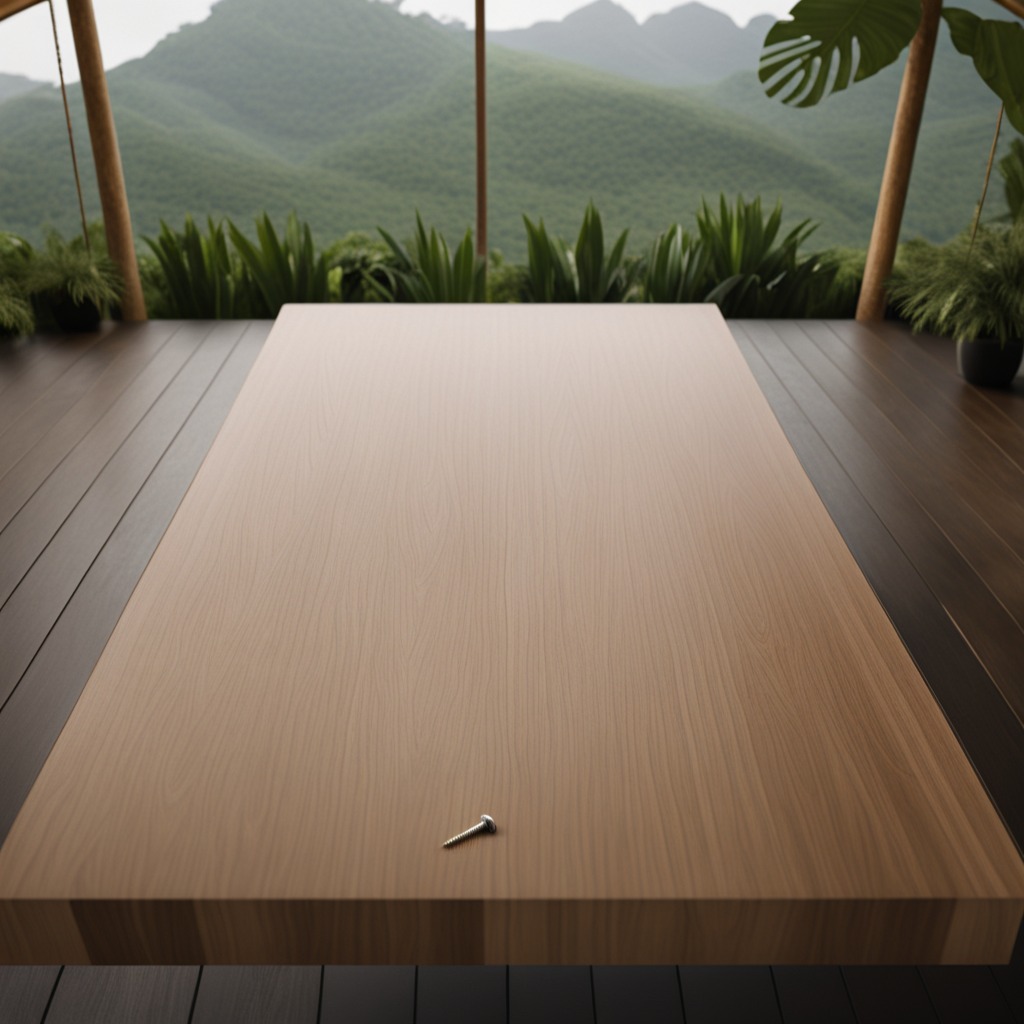
A metal screw is lying on the wooden table.